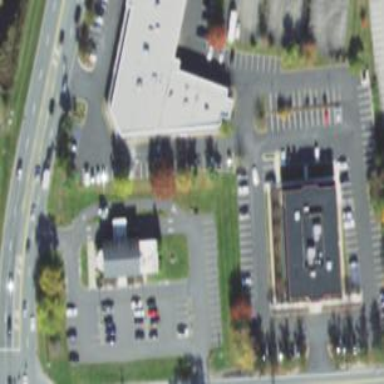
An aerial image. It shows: Office building.